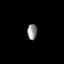
Tissue: lung
Cell type: T cells
Senescence score: 0.2121
Nuclear area (px): 151
Mean DAPI intensity: 141.848